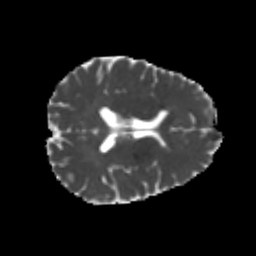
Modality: MD
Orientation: axial
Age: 24
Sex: male
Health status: healthy
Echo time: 0.074 s